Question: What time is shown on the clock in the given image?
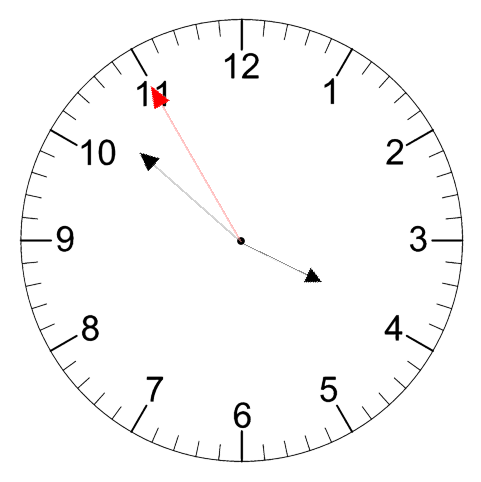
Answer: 03:51:55